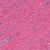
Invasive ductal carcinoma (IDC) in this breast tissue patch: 0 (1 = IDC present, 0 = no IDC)